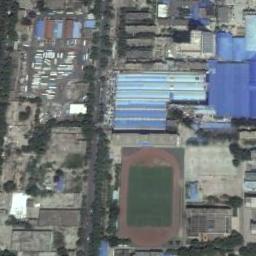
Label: ground_track_field